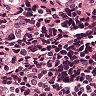
Metastatic tissue present: no